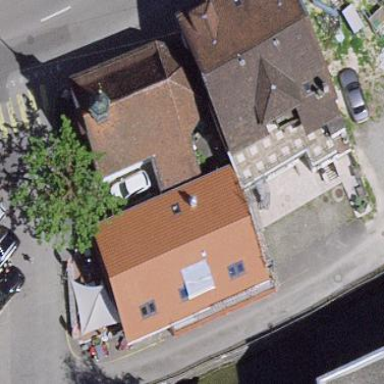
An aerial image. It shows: Beautiful church building.